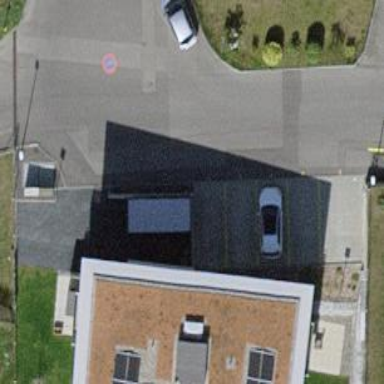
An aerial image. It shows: Flat-roofed apartment building.